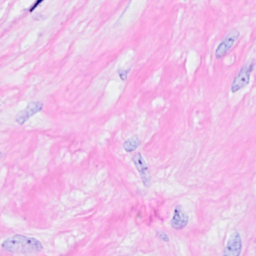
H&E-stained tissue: Breast